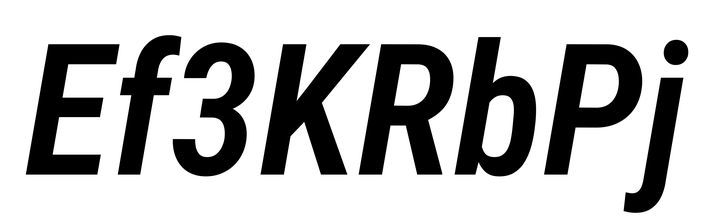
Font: Roboto-Italic_Condensed_SemiBold_Italic